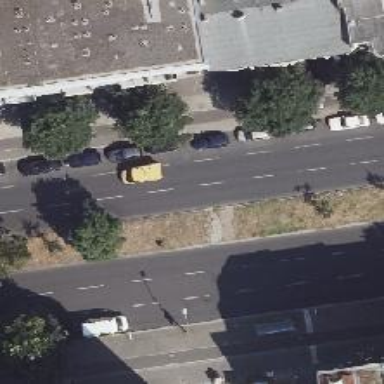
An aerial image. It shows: Parking lane barrier.